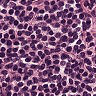
Metastatic tissue present: no